Field crop: maize
Growth stage: 1
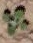
Species: chenopodium